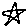
Label: star